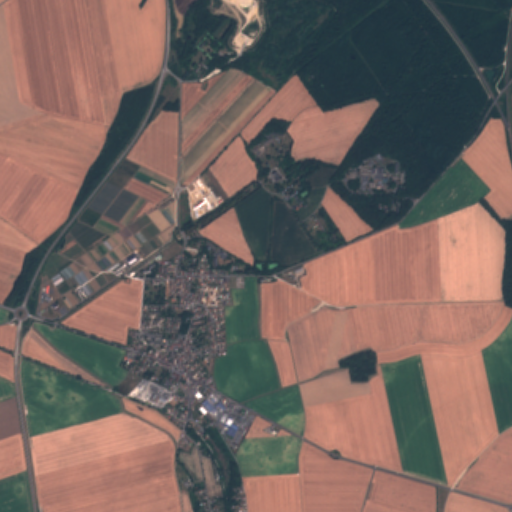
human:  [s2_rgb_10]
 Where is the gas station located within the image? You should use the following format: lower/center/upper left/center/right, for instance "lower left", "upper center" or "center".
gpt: The gas station is located in the lower center of the image.
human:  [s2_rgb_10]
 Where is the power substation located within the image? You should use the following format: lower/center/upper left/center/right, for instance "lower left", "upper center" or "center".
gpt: The power substation is located in the center left of the image.
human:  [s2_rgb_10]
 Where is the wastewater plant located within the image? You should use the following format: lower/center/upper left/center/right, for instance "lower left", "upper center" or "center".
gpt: The wastewater plant is located in the lower center of the image.
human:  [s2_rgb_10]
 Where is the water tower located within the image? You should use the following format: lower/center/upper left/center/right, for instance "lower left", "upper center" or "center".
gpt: The water tower is located in the center of the image.
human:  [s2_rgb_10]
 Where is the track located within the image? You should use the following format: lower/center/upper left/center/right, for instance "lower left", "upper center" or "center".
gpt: There is no track in the image.